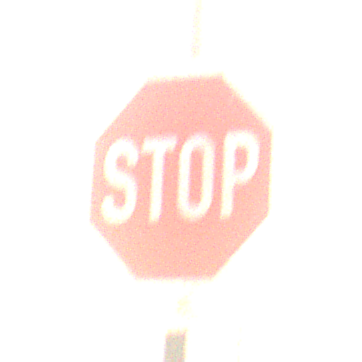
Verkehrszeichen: Stop
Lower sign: VerlaufVorfahrtsstrasse2
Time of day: SunriseSunset
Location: Outdoor (Nature)
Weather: PartlyCloudy
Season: NotSpecified
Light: Natural